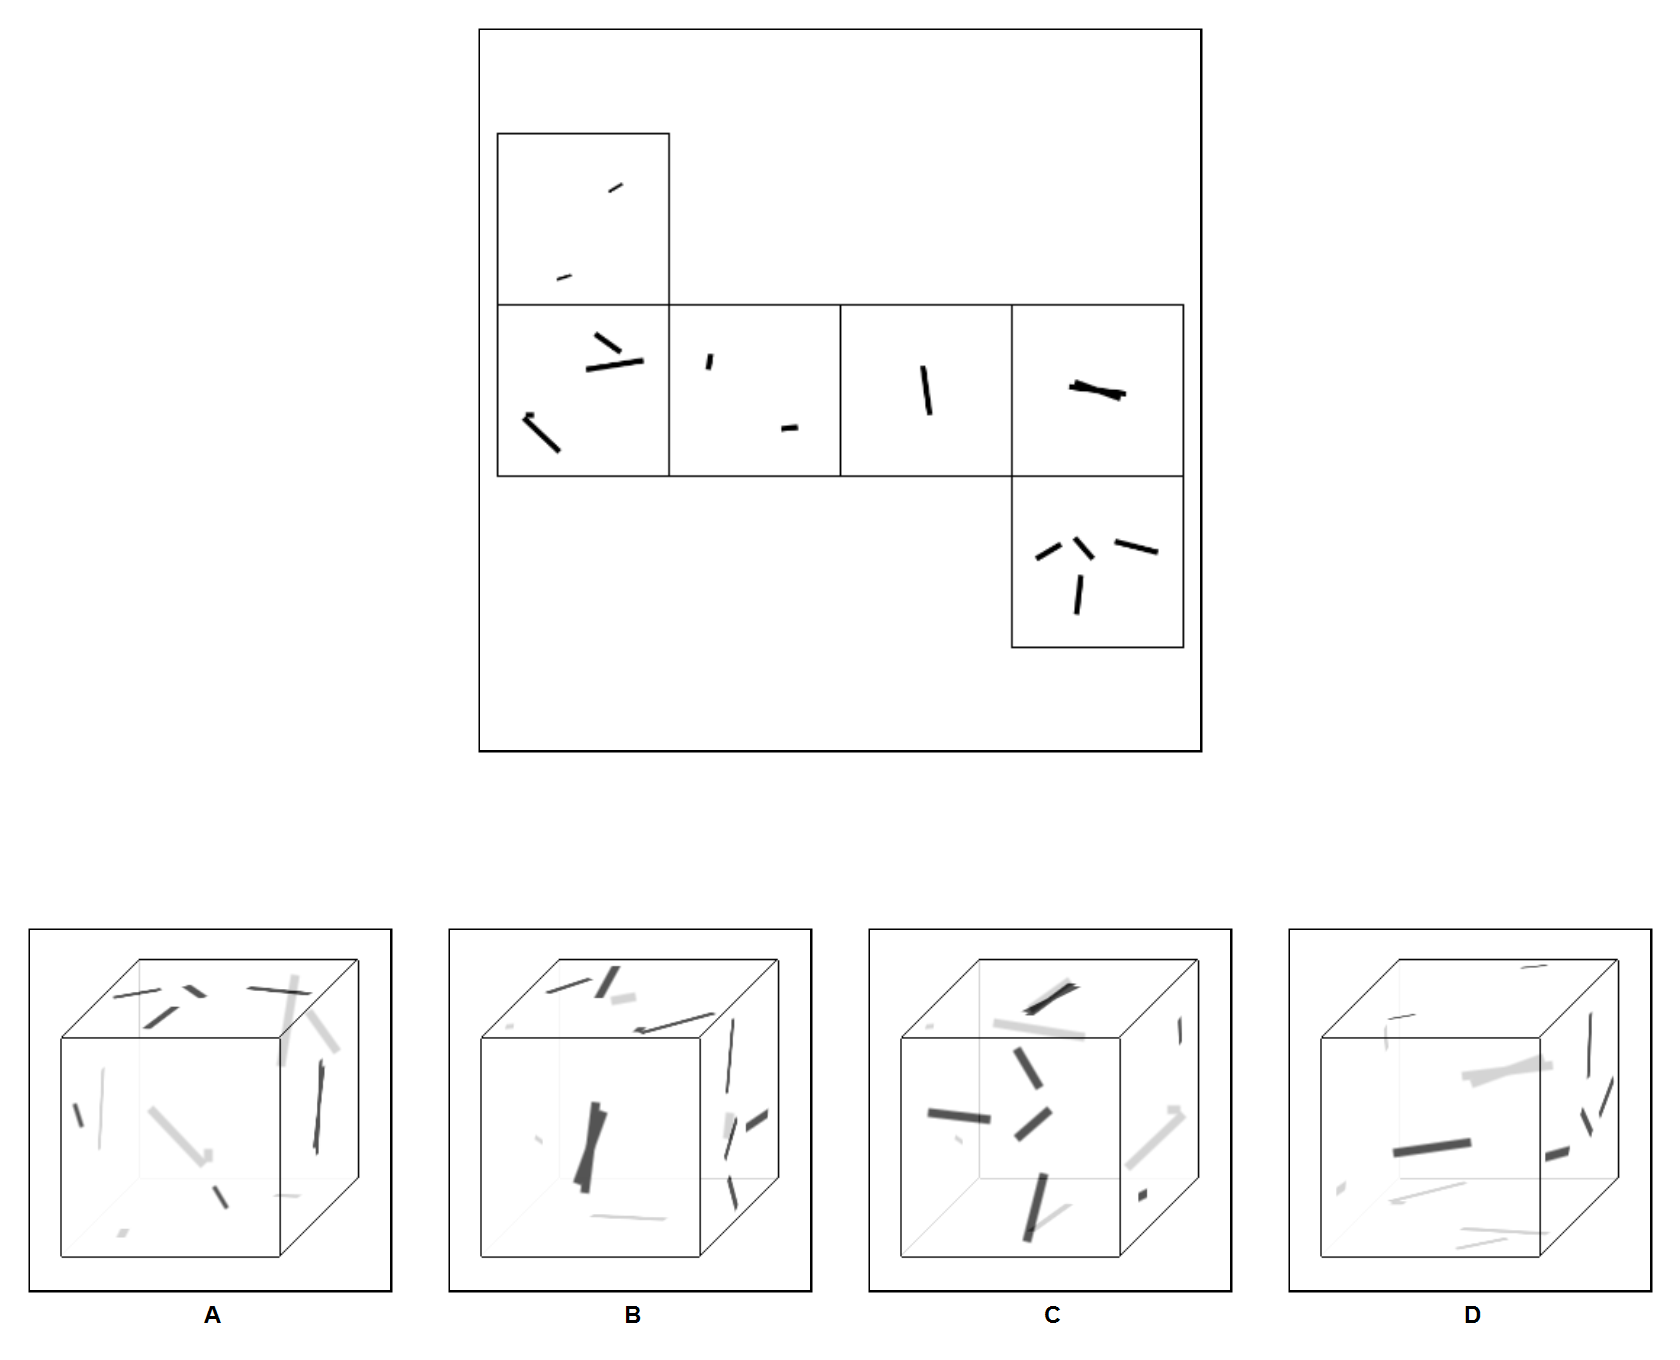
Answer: B